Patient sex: M
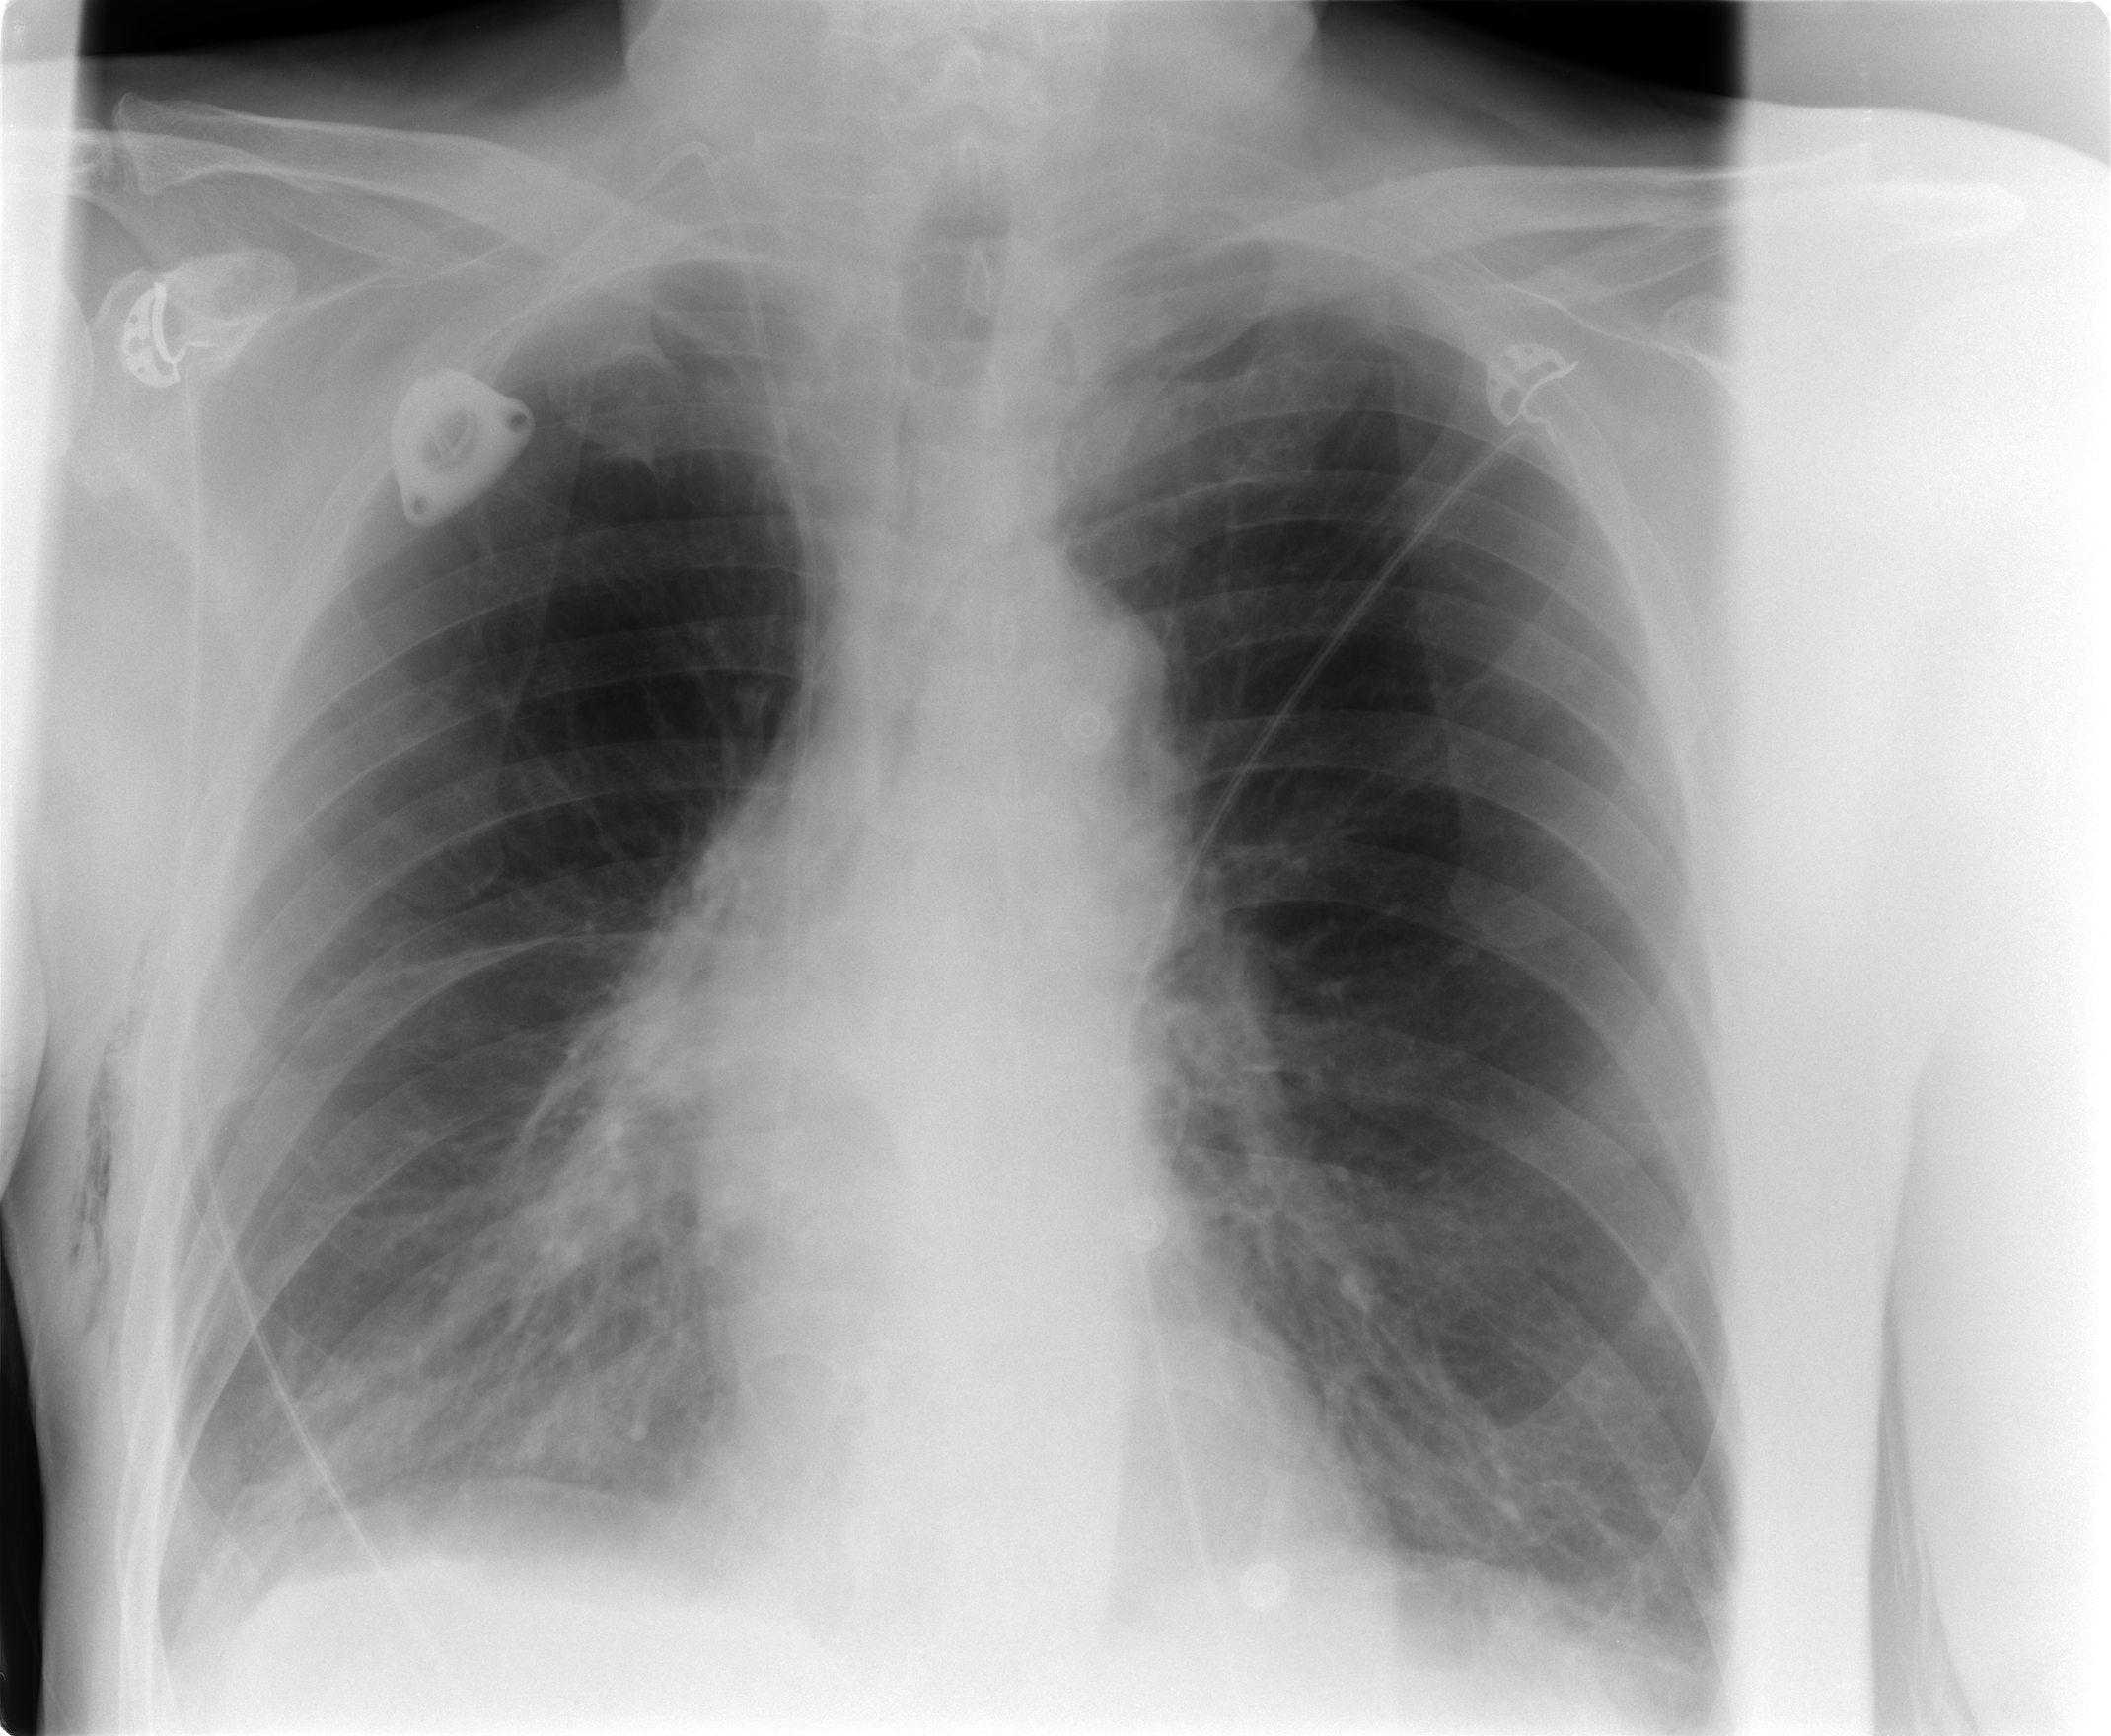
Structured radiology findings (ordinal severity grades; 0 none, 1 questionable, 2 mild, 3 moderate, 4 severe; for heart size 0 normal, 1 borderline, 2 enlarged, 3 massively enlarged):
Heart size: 0
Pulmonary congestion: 1
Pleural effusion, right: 1
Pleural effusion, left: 0
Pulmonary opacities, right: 0
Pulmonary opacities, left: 0
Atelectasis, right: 2
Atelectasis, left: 2